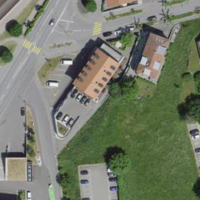
EUNIS habitat code: 54
Species observed at this site:
Campanula glomerata